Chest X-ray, PA view. Patient: 37 years old, sex F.
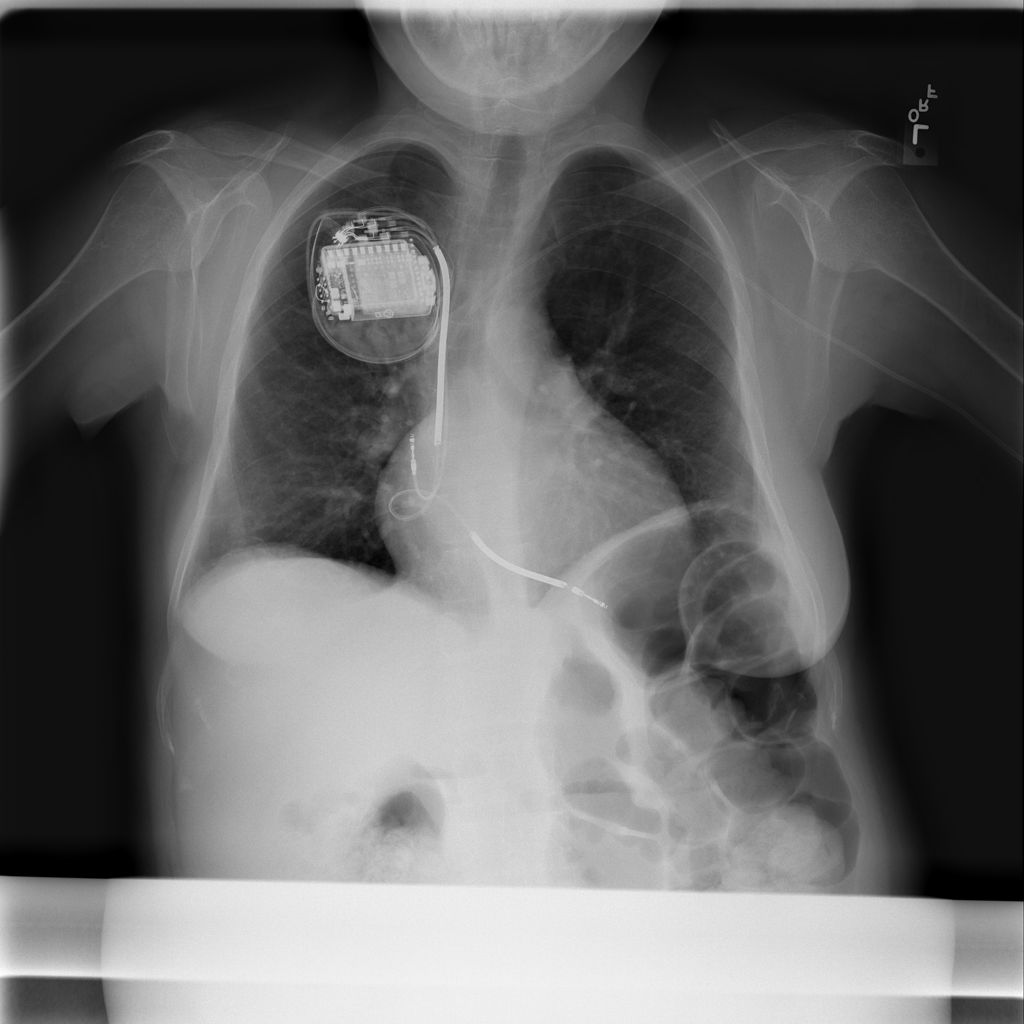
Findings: No Finding